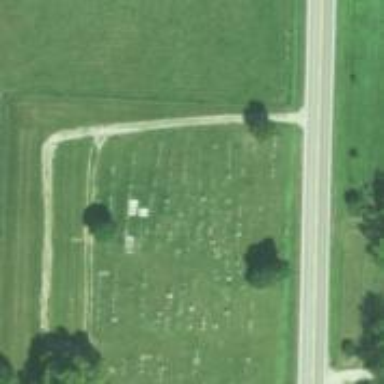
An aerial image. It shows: Cemetery.